Brain MRI, t1w sequence, axial 2D slice.
Patient: age 34, sex F, weight 90 kg, height 1.9 m
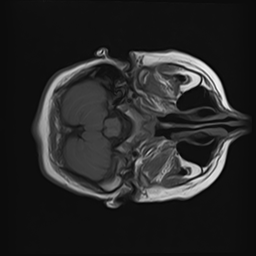